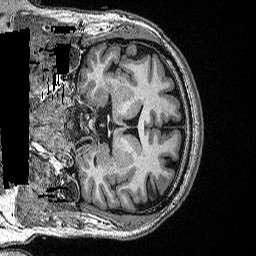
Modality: T1w
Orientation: coronal
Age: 39
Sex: male
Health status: ill
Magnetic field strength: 3 T
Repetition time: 2.53 s
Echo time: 0.00331 s